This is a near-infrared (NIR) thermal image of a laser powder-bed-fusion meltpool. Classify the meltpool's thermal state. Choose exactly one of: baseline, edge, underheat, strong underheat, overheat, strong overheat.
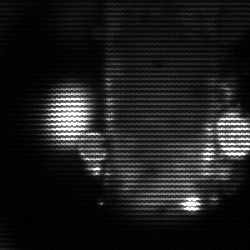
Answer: strong underheat